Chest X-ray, PA view. Patient: 46 years old, sex M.
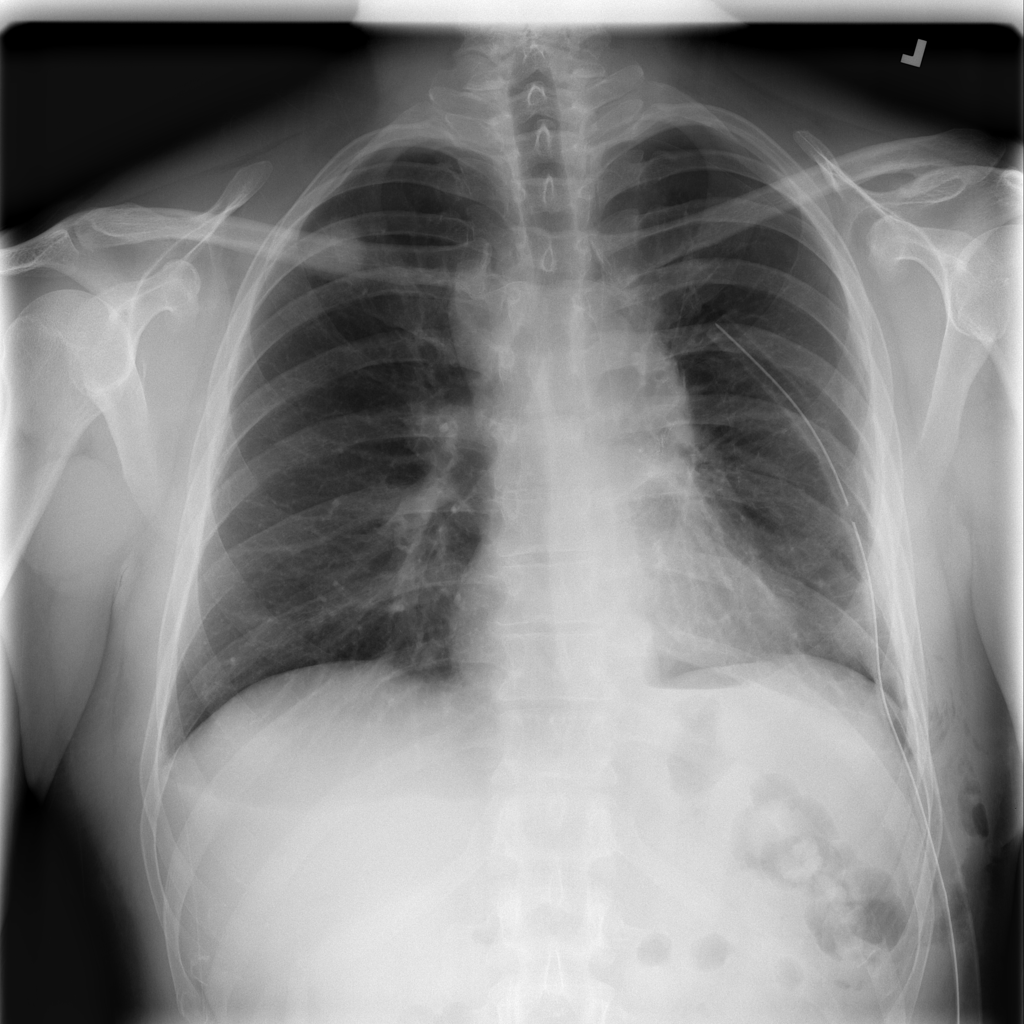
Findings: Emphysema, Mass, Pneumothorax